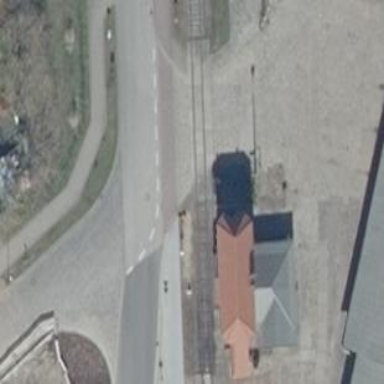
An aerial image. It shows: Railway level crossing.